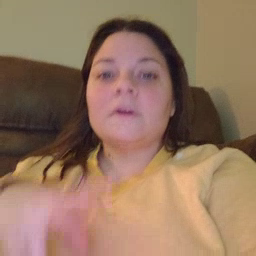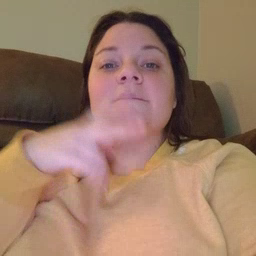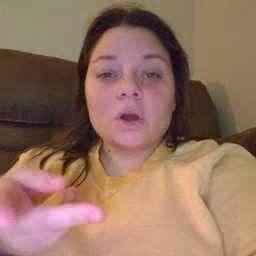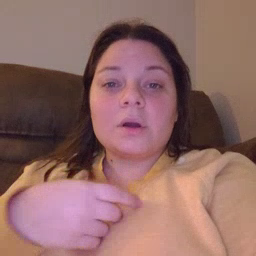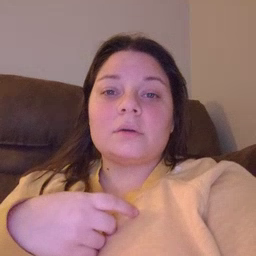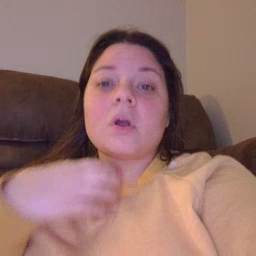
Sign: fall